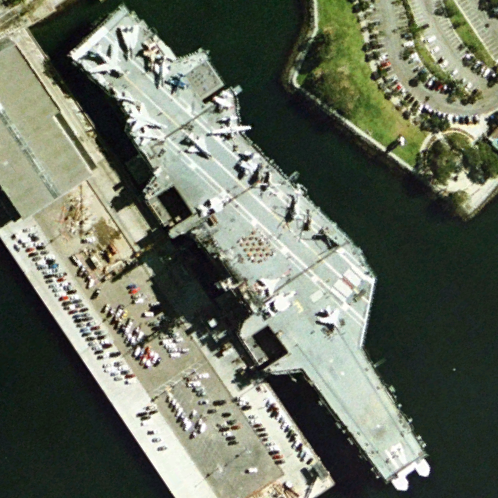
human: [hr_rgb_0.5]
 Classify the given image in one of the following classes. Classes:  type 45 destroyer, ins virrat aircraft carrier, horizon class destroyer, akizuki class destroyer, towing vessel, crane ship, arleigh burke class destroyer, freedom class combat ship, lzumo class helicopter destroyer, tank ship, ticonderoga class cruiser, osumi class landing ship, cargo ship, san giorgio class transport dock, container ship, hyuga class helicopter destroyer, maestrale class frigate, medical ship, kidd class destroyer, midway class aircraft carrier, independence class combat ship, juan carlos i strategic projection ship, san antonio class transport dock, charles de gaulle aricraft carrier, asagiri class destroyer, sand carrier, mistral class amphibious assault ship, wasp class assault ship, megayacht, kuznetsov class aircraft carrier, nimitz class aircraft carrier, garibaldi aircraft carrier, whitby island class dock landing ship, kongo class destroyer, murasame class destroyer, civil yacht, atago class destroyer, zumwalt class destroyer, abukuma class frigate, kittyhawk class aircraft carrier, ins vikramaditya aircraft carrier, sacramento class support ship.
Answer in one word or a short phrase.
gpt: Midway class aircraft carrier